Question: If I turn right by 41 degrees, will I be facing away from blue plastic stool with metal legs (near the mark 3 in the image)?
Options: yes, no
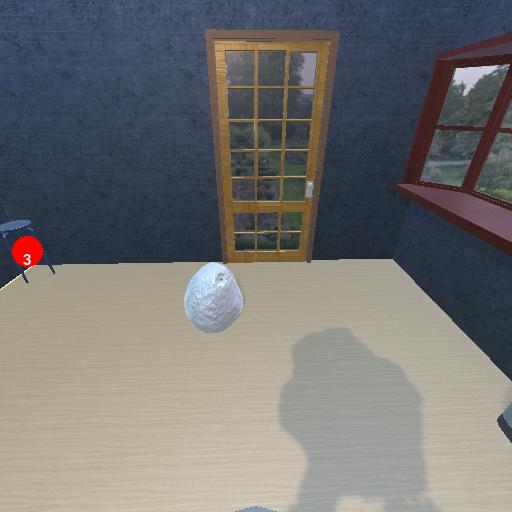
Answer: yes